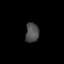
Tissue: prostate
Cell type: Fibroblasts
Senescence score: 0.7244
Nuclear area (px): 256
Mean DAPI intensity: 77.555